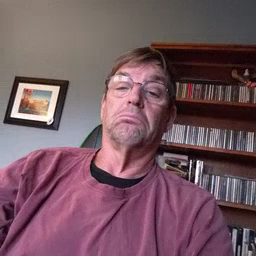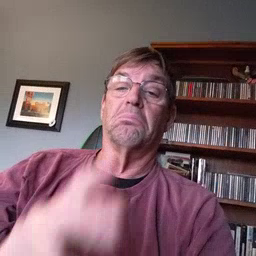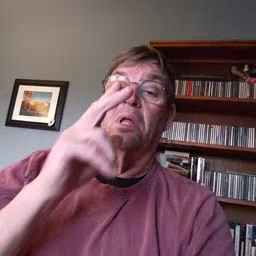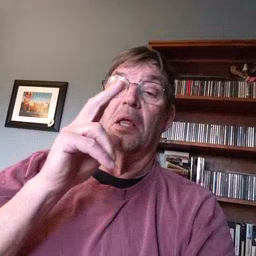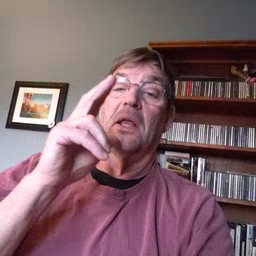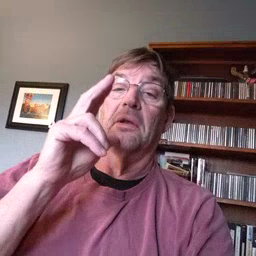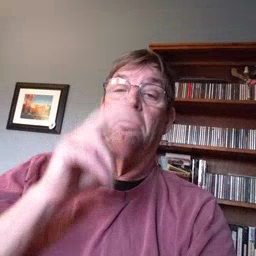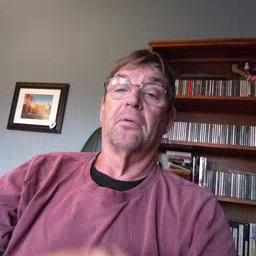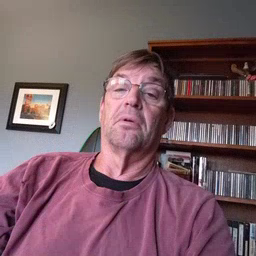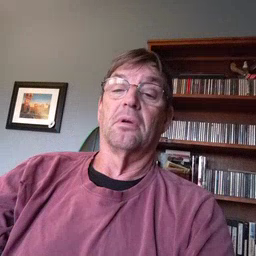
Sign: hen